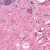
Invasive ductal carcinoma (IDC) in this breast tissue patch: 0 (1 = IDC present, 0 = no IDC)